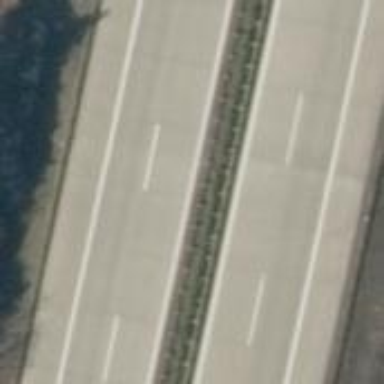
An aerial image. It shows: Motorway with concrete surface.